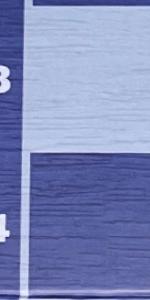
Label: Empty